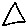
Label: triangle